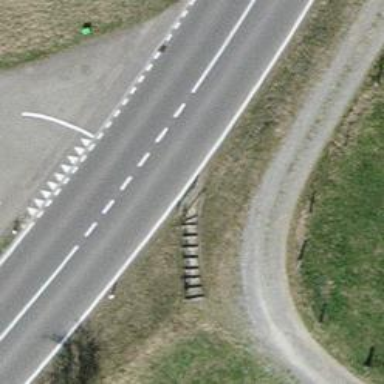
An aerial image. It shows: Road with steps.